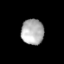
Tissue: lung
Cell type: Epithelial cells
Senescence score: 0.2421
Nuclear area (px): 564
Mean DAPI intensity: 176.307